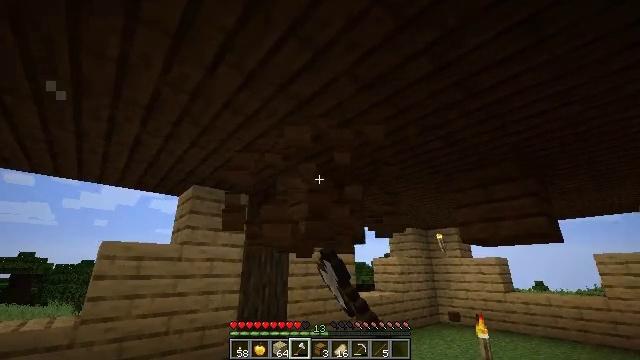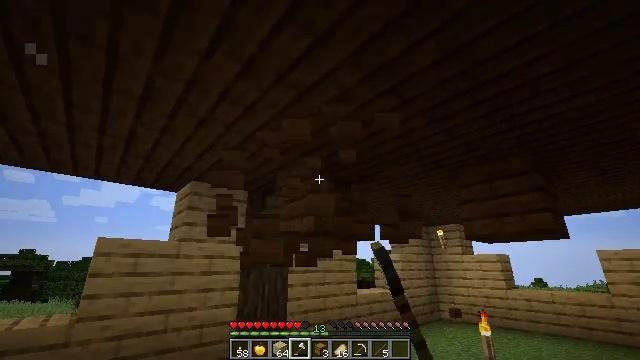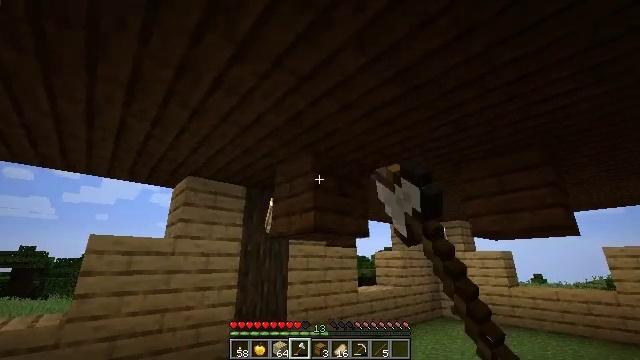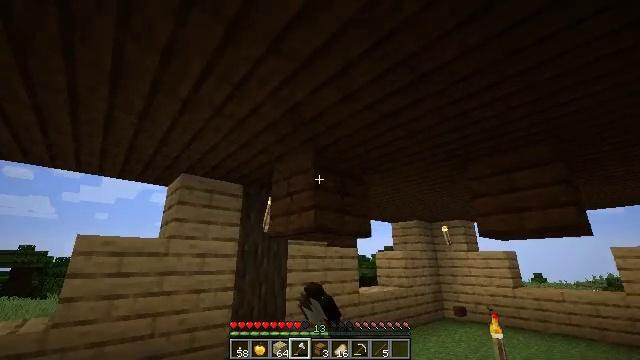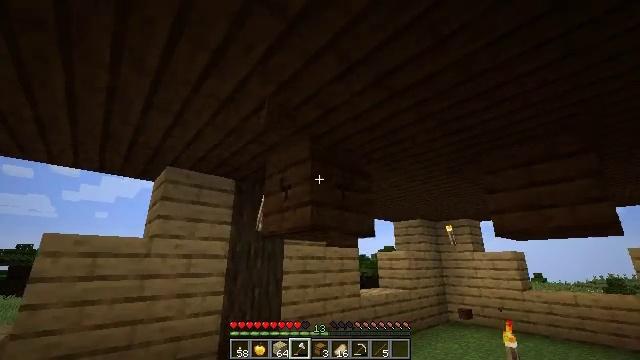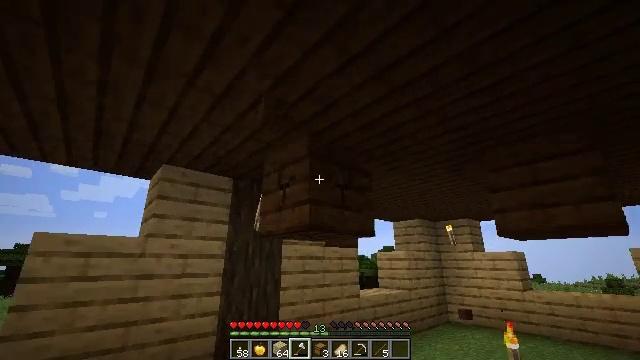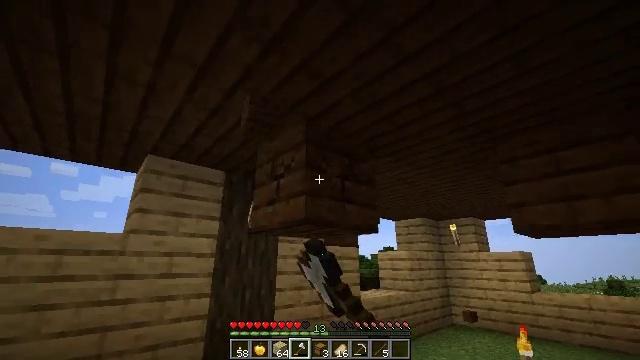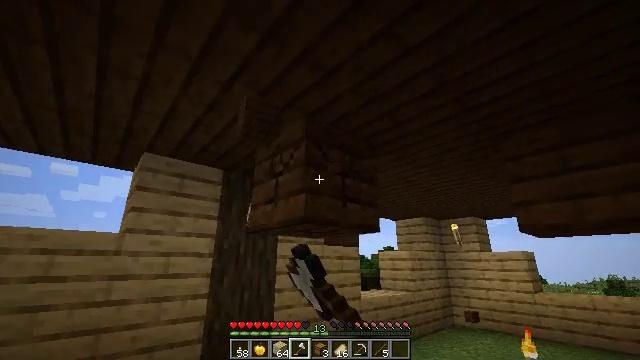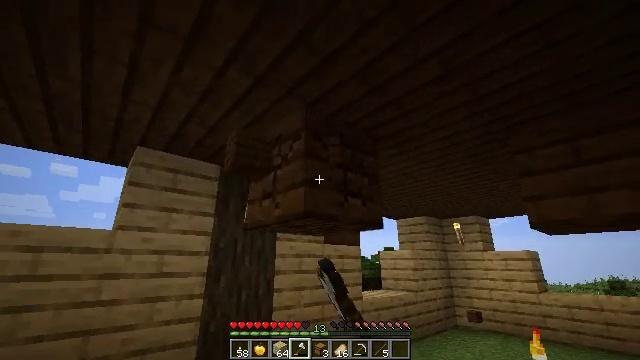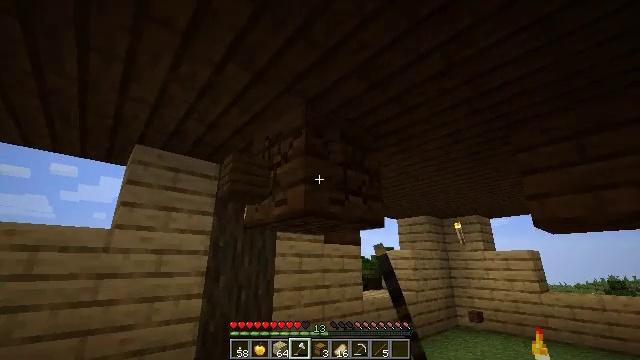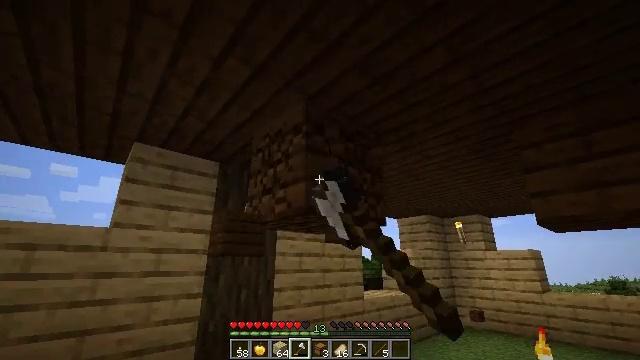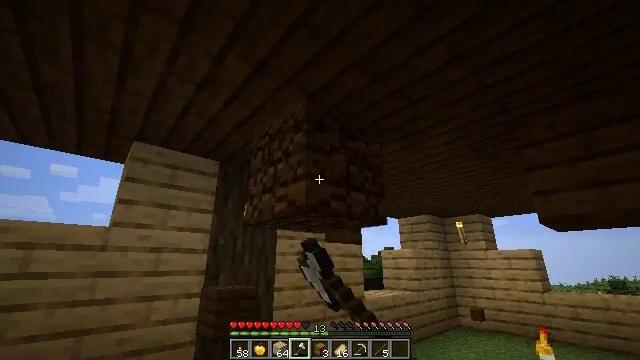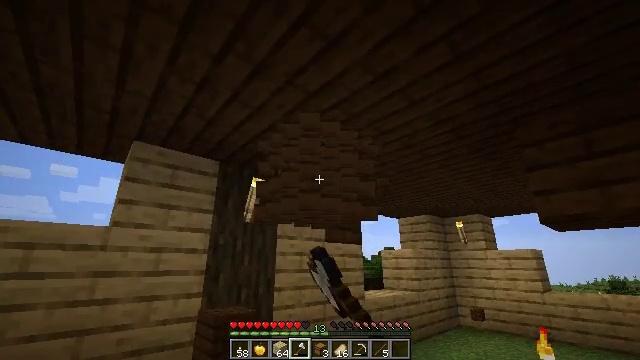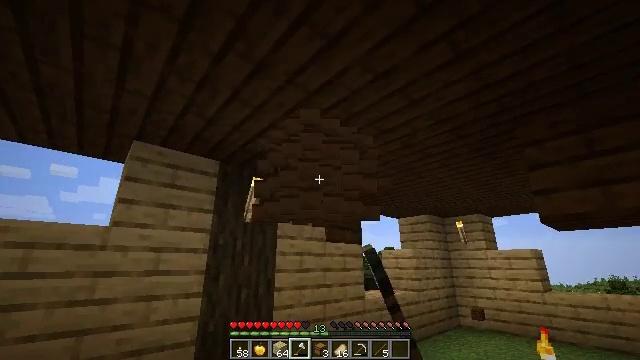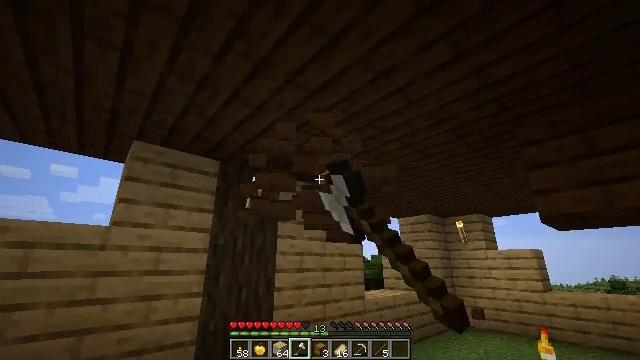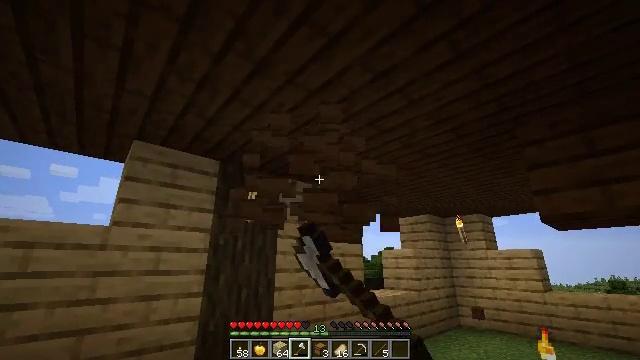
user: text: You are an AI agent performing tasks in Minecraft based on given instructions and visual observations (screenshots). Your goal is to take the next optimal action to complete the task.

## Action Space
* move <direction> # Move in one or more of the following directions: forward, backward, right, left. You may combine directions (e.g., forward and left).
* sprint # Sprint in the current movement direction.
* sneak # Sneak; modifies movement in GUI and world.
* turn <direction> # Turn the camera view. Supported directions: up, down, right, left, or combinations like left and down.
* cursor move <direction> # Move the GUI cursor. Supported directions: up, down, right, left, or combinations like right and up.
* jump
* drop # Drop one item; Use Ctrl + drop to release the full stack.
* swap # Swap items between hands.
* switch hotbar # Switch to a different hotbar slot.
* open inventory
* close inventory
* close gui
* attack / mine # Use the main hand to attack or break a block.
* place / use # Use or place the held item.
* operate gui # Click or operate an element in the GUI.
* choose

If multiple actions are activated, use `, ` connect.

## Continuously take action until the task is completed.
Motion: motion action
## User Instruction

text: Collect dark oak planks from a structure.
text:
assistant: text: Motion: move forward, attack / mine
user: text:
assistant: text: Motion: move forward, attack / mine
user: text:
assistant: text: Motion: move forward, attack / mine
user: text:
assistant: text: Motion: move forward, attack / mine
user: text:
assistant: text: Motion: move forward, attack / mine
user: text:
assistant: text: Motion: move forward, attack / mine
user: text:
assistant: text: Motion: attack / mine
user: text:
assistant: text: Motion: attack / mine
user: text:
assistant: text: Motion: attack / mine
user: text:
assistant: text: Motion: attack / mine
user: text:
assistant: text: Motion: attack / mine
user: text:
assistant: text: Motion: attack / mine
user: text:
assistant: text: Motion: attack / mine
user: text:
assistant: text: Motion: attack / mine
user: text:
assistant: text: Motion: attack / mine
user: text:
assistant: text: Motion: attack / mine
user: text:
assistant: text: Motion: no_op
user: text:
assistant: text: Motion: move forward, turn right
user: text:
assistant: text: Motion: move forward, turn right and down
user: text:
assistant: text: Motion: move forward and move left, turn right and down
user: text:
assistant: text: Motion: move forward and move left, turn right and down
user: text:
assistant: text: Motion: move forward and move left, turn right and down
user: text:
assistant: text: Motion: turn right
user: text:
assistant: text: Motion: turn right
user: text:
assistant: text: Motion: attack / mine
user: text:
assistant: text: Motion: attack / mine
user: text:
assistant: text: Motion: attack / mine
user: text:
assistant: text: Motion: turn right and up, attack / mine
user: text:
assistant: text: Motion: turn right and up, attack / mine
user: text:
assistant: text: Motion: attack / mine